Question: I am trying to write my first plugin using this tutorial:
<URL>
However, when registered I get this error when saving a contact.
'''
Culture=neutral, PublicKeyToken=31bf3856ad364e35]]: Unexpected exception from plug-in (Execute): Plugin: System.IO.FileNotFoundException: Could not load file or assembly 'Microsoft.Xrm.Client, Version=5.0.9689.2166, Culture=neutral, PublicKeyToken=31bf3856ad364e35' or one of its dependencies. The system cannot find the file specified.Detail:
<OrganizationServiceFault xmlns:i="http://www.w3.org/2001/XMLSchema-instance" xmlns="http://schemas.microsoft.com/xrm/2011/Contracts">
<ErrorCode>-<PHONE></ErrorCode>
<ErrorDetails xmlns:d2p1="http://schemas.datacontract.org/2004/07/System.Collections.Generic" />
<Message>Unexpected exception from plug-in (Execute): Plugin: System.IO.FileNotFoundException: Could not load file or assembly 'Microsoft.Xrm.Client, Version=5.0.9689.2166, Culture=neutral, PublicKeyToken=31bf3856ad364e35' or one of its dependencies. The system cannot find the file specified.</Message>
<Timestamp>2013-06-03T19:23:50.6212306Z</Timestamp>
<InnerFault i:nil="true" />
<TraceText>
[PluginWalkthrough: Plugin]
[b40b42a2-82cc-e211-8bf1-984be16dae4d: Plugin: Create of contact]
</TraceText>
</OrganizationServiceFault>
'''
As I am using CRM Online the Microsoft.Xrm.Client assembly is supposed to be in the GAC allready. I am stuck here, please help me out, what I am doing wrong???
Here's the code:
'''
using System;
using System.Diagnostics;
using System.Linq;
using System.ServiceModel;
using Microsoft.Xrm.Sdk;
using Xrm;
public class Plugin : IPlugin
{
public void Execute(IServiceProvider serviceProvider)
{
IPluginExecutionContext context = (IPluginExecutionContext)serviceProvider.GetService(typeof(IPluginExecutionContext));
Entity entity;
// Check if the input parameters property bag contains a target
// of the create operation and that target is of type Entity.
if (context.InputParameters.Contains("Target") && context.InputParameters["Target"] is Entity)
{
// Obtain the target business entity from the input parameters.
entity = (Entity)context.InputParameters["Target"];
// Verify that the entity represents a contact.
if (entity.LogicalName != "contact") { return; }
}
else
{
return;
}
try
{
IOrganizationServiceFactory serviceFactory = (IOrganizationServiceFactory)serviceProvider.GetService(typeof(IOrganizationServiceFactory));
IOrganizationService service = serviceFactory.CreateOrganizationService(context.UserId);
var id = (Guid)context.OutputParameters["id"];
AddNoteToContact(service, id);
}
catch (FaultException<OrganizationServiceFault> ex)
{
throw new InvalidPluginExecutionException(
"An error occurred in the plug-in.", ex);
}
}
private static void AddNoteToContact(IOrganizationService service, Guid id)
{
using (var crm = new XrmServiceContext(service))
{
var contact = crm.ContactSet.Where(c => c.ContactId == id).First();
Debug.Write(contact.FirstName);
var note = new Annotation
{
Subject = "Created with plugin",
NoteText = "This Note was created by the example plug-in",
ObjectId = contact.ToEntityReference(),
ObjectTypeCode = contact.LogicalName
};
crm.AddObject(note);
crm.SaveChanges();
}
}
}
'''
And here's a screenshot of my references:

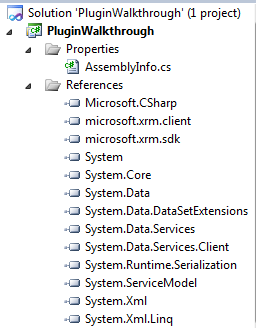
Answer: Thanks for all the help! Fixed it by regenerating the Xrm.cs Still not sure what is different with this Xrm.cs but it works. Regenerated using this command:
> crmsvcutil.exe /out:Xrm\Xrm.cs
/url:<URL>
/username:martijn@mydomain.onmicrosoft.com /password:itssecret
/namespace:Xrm /serviceContextName:XrmServiceContext